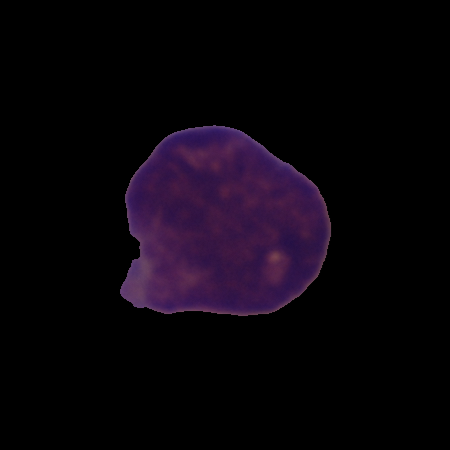
Label: cancer